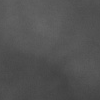
Atmospheric dust classification: dusty